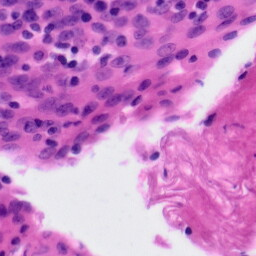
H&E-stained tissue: Tonsil